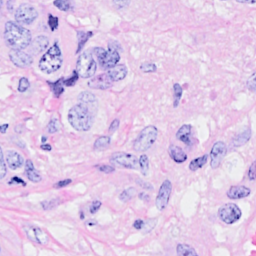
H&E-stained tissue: Breast